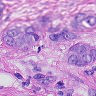
Metastatic tissue present: yes